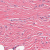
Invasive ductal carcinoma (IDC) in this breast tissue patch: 0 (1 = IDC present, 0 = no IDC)